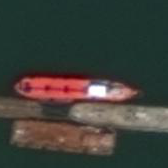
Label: civil